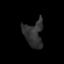
Tissue: skin
Cell type: Fibroblasts
Senescence score: 0.771
Nuclear area (px): 473
Mean DAPI intensity: 48.355